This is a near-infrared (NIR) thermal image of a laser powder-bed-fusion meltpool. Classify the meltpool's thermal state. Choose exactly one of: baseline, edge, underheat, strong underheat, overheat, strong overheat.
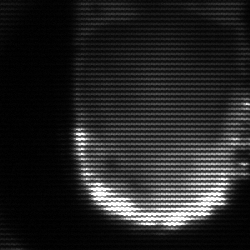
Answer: baseline